Question: I have a binary tree and I need to get all sequences between the leaves and the root.
For example, for such tree

I need to get the sequences: "ABD", "ABE", "AC".
How to implement it? Thanks.
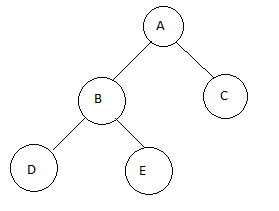
Answer: Pseudo code :
'''
Function ProcessNode(TreeNode, ParentPath)
CurrentPath = Append(ParentPath, TreeNode.Name)
If IsNull(TreeNode.Left) And IsNull(TreeNode.Right) Then
Print(CurrentPath)
Else
If IsNotNull(TreeNode.Left) Then ProcessNode(TreeNode.Left, CurrentPath)
If IsNotNull(TreeNode.Right) Then ProcessNode(TreeNode.Right, CurrentPath)
ProcessNode(Root, "")
'''